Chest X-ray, PA view. Patient: 58 years old, sex M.
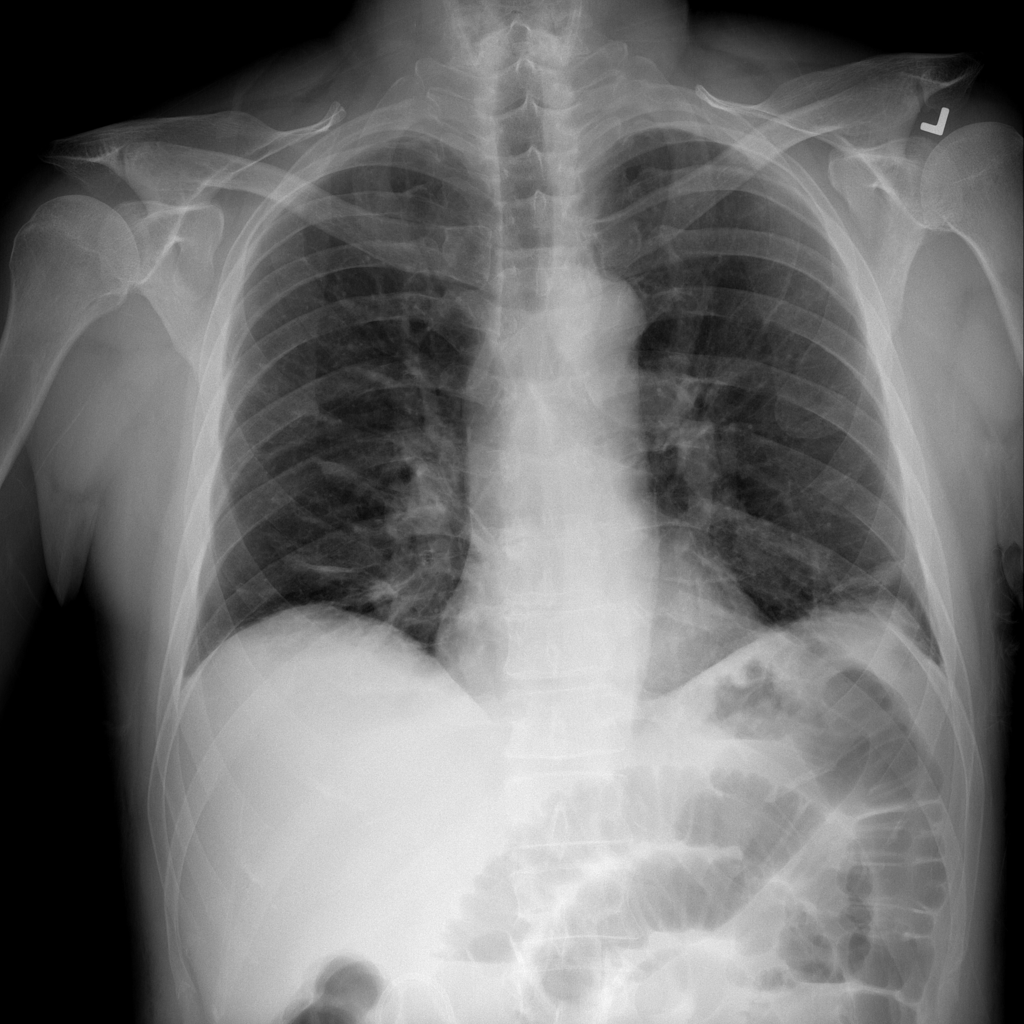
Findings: Atelectasis, Effusion